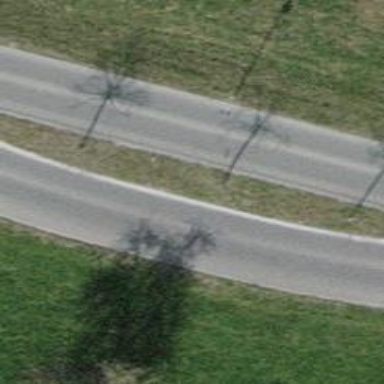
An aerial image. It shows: Tertiary road.